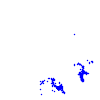
Particle: electron